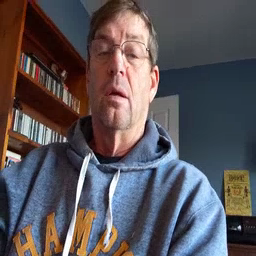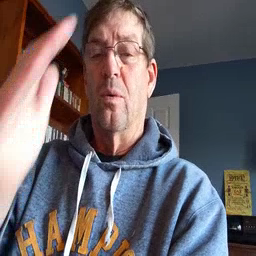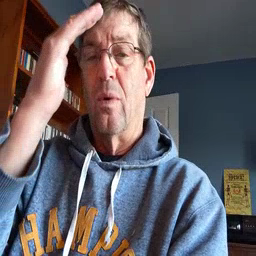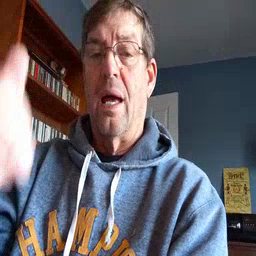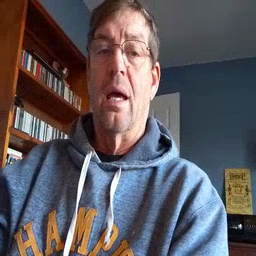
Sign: why